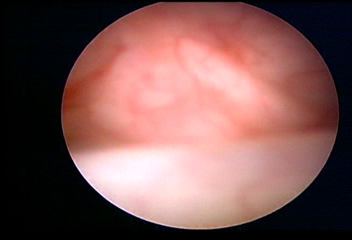
Modality: WLC
Class: Normal mucosa
Bladder cancer association: No